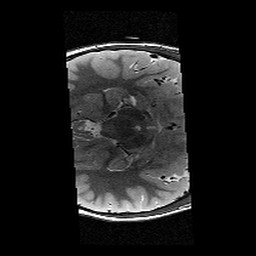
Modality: T2w
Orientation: axial
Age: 11
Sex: female
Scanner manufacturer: siemens
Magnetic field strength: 3 T
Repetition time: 9.23 s
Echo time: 0.067 s